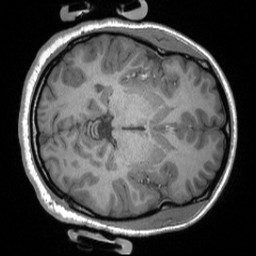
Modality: T1w
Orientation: axial